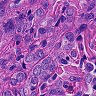
Metastatic tissue present: yes